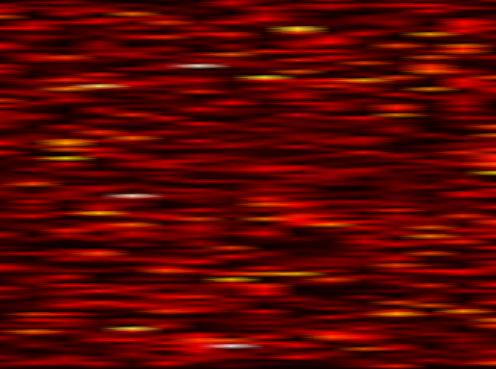
Label: FOFDM